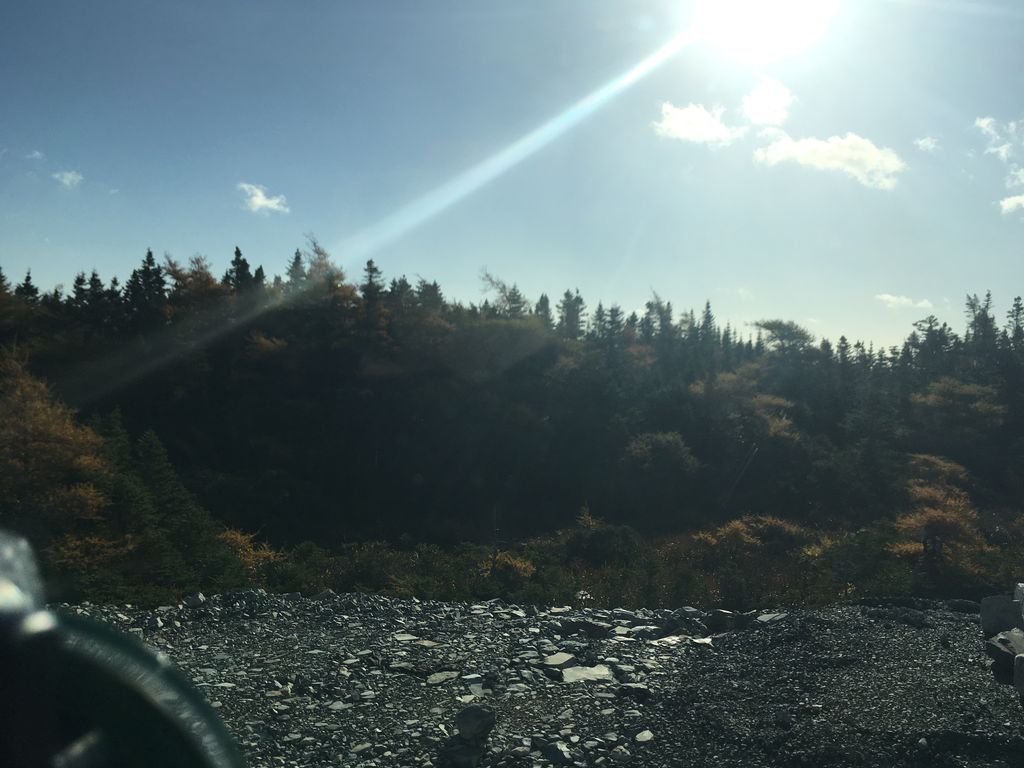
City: st_johns